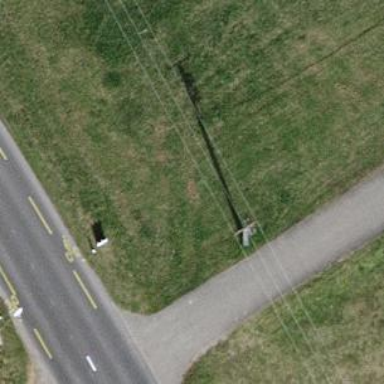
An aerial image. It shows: Minor power line with three cables.